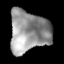
Tissue: lung
Cell type: Pericytes
Senescence score: 0.2395
Nuclear area (px): 1588
Mean DAPI intensity: 150.858